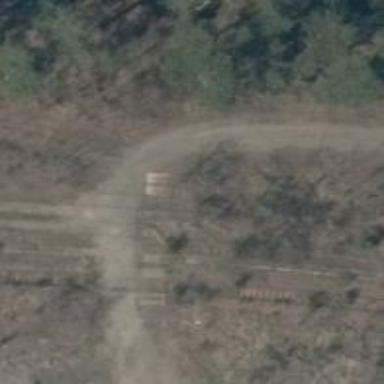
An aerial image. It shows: Unused railway yard.